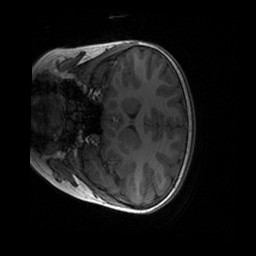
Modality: T1w
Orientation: coronal
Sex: female
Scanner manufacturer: siemens
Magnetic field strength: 3 T
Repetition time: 1.9 s
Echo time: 0.00243 s